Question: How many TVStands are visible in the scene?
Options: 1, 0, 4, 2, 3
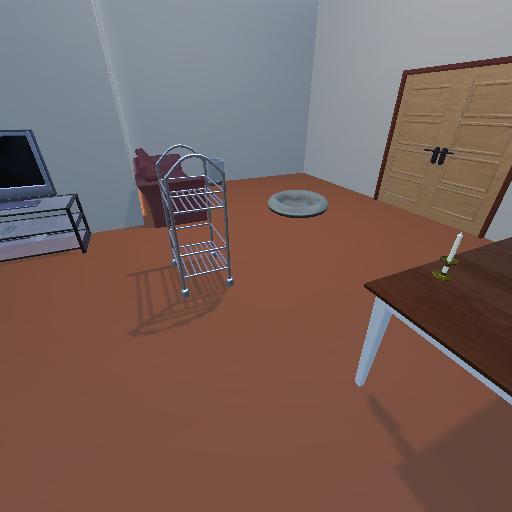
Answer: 1